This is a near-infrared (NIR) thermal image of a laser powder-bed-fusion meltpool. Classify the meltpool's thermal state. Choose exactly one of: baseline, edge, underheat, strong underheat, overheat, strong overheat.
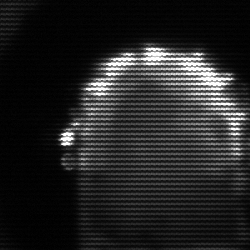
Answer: baseline